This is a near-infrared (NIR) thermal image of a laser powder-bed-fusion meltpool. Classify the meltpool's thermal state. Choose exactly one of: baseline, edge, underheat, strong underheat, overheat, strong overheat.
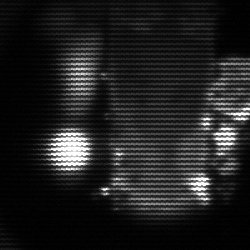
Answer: strong underheat